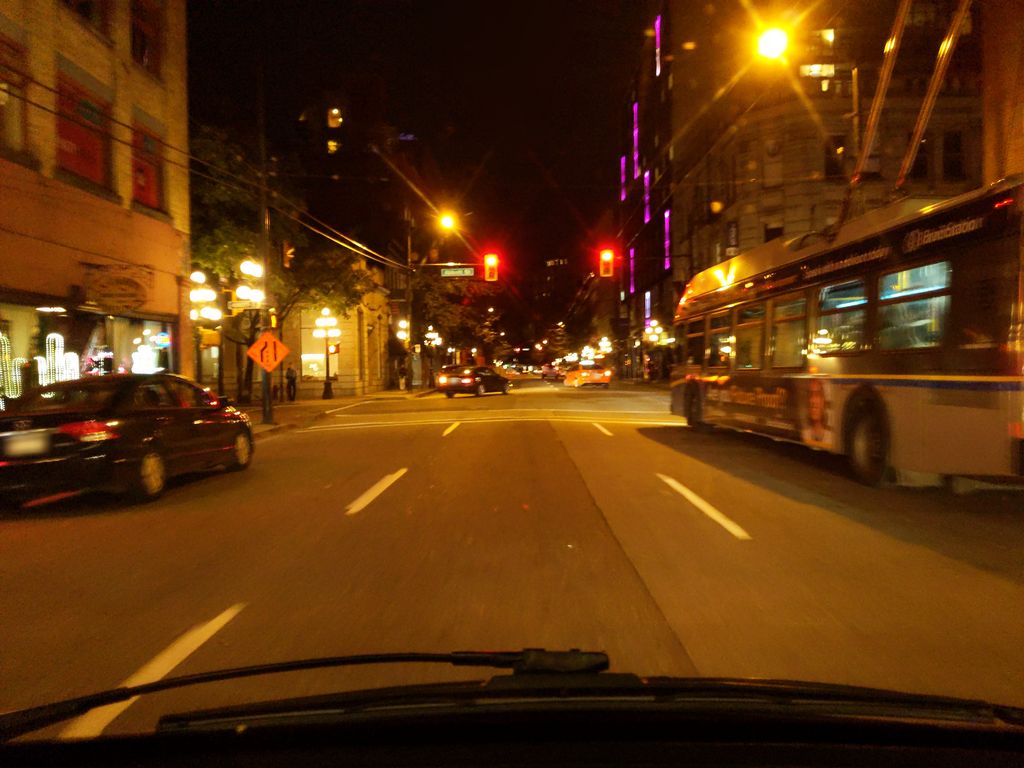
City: vancouver